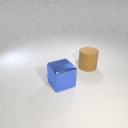
large blue metal cube to the left of large brown rubber cylinder